Question: I have an excel file which contains various information and also contains a table structure which has two headers unit code and description.So now i am able to read the whole excel file using POI,but my problem is that i need to read only the two values of the coloumns of the table in excel.But i am not able to properly doing that,Here is my code what i have done so far.
'''
public class ReadExcelFileToList {
public static void main(String[] args) throws IOException {
InputStream input = null;
try {
input = new FileInputStream(
"C:\Users\jeet.chatterjee\Downloads\unitUploadFormat.xlsx");
System.out.println("file is found");
XSSFWorkbook wb = new XSSFWorkbook(input);
XSSFSheet sheet = wb.getSheetAt(0);
int rowCount = 0;
Iterator rows = sheet.rowIterator();
while (rows.hasNext()) {
XSSFRow row = (XSSFRow) rows.next();
System.out.println("
");
if (rowCount == 3) {
Iterator cells = row.cellIterator();
while (cells.hasNext()) {
XSSFCell cell = (XSSFCell) cells.next();
if (XSSFCell.CELL_TYPE_STRING == cell.getCellType())
System.out.print(cell.getStringCellValue()
+ " ");
/*
* else if (XSSFCell.CELL_TYPE_STRING ==
* cell.getCellType())
* System.out.print(cell.getStringCellValue() +
* " "); else if (XSSFCell.CELL_TYPE_STRING ==
* cell.getCellType())
* System.out.print(cell.getStringCellValue() +
* " ");
*/
else
System.out.print("Unknown cell type");
}
rowCount++;
}
}
} catch (IOException ex) {
ex.printStackTrace();
} finally {
input.close();
}
}
}
'''
i am using sheet.getLastRowNum() to get my desired result,But i am not getting it somebody please help.. This is my excel file i just want to get kg & kilogram values and so on ,all the items which will be putted there will be extrated.
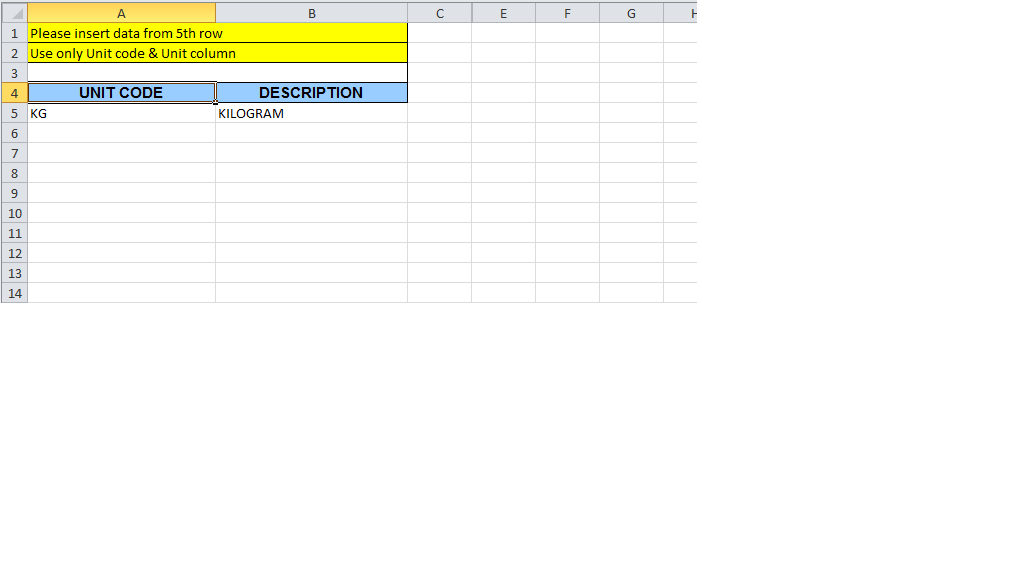
Answer: '''
while (rows.hasNext()) {
XSSFRow row = (XSSFRow) rows.next();
if(rowCount==3){
Iterator cells = row.cellIterator();
while (cells.hasNext()) {
XSSFCell cell = (XSSFCell) cells.next();
System.out.print(cell.getStringCellValue()+" ");
}
}
System.out.println();
rowCount++;
}
'''
like what Scary Wombat said, use your own counter for rows.